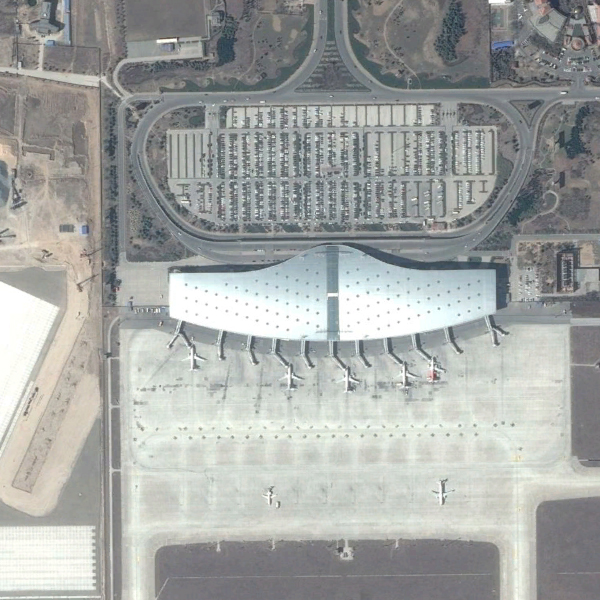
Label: Airport